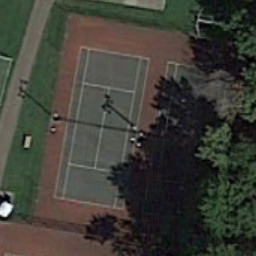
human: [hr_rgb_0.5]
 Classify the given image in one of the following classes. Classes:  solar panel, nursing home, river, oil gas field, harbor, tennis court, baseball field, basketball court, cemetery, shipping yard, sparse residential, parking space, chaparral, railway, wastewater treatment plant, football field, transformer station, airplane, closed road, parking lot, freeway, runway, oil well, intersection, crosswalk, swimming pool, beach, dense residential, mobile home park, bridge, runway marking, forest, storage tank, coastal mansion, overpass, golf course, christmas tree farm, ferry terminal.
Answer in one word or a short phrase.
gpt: tennis court